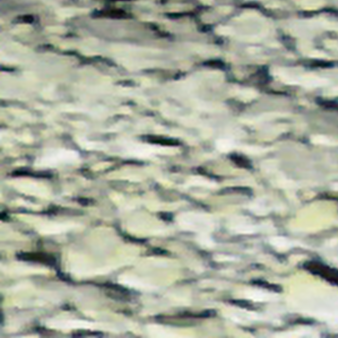
Label: other